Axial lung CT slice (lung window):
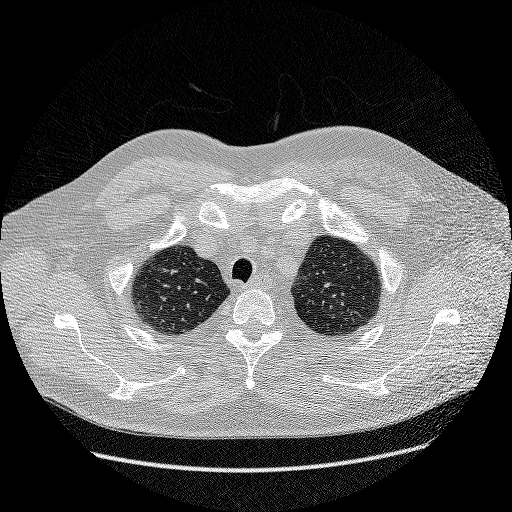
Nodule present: no